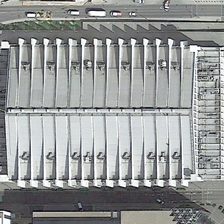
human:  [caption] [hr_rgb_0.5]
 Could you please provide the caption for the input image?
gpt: we can see an esthetic rectangle center with white striped roof .

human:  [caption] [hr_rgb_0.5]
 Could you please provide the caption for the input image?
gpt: the serrated center is between two roads .

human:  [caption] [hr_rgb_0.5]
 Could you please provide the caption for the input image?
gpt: a square striped white building is standing between two roads .

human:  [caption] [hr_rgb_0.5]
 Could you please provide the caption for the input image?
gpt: a square striped white building is standing between two roads .

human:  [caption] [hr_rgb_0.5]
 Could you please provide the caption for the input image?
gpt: a center building is near a road with several cars .